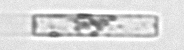
Label: Leptocylindrus